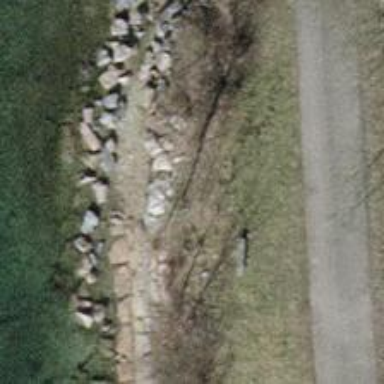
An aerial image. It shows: Bench.